Interaction volume radius: 5 \u00c5
Interaction volume height: 35 \u00c5
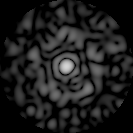
Disorder parameter: 0.8487